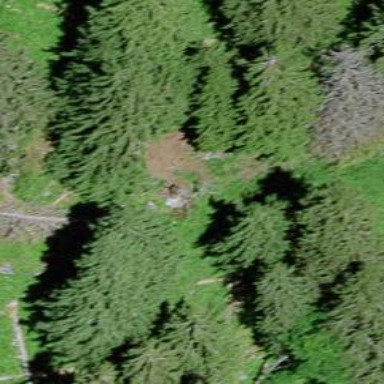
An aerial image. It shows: Forest area.